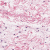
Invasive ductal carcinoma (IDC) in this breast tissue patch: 0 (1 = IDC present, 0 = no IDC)